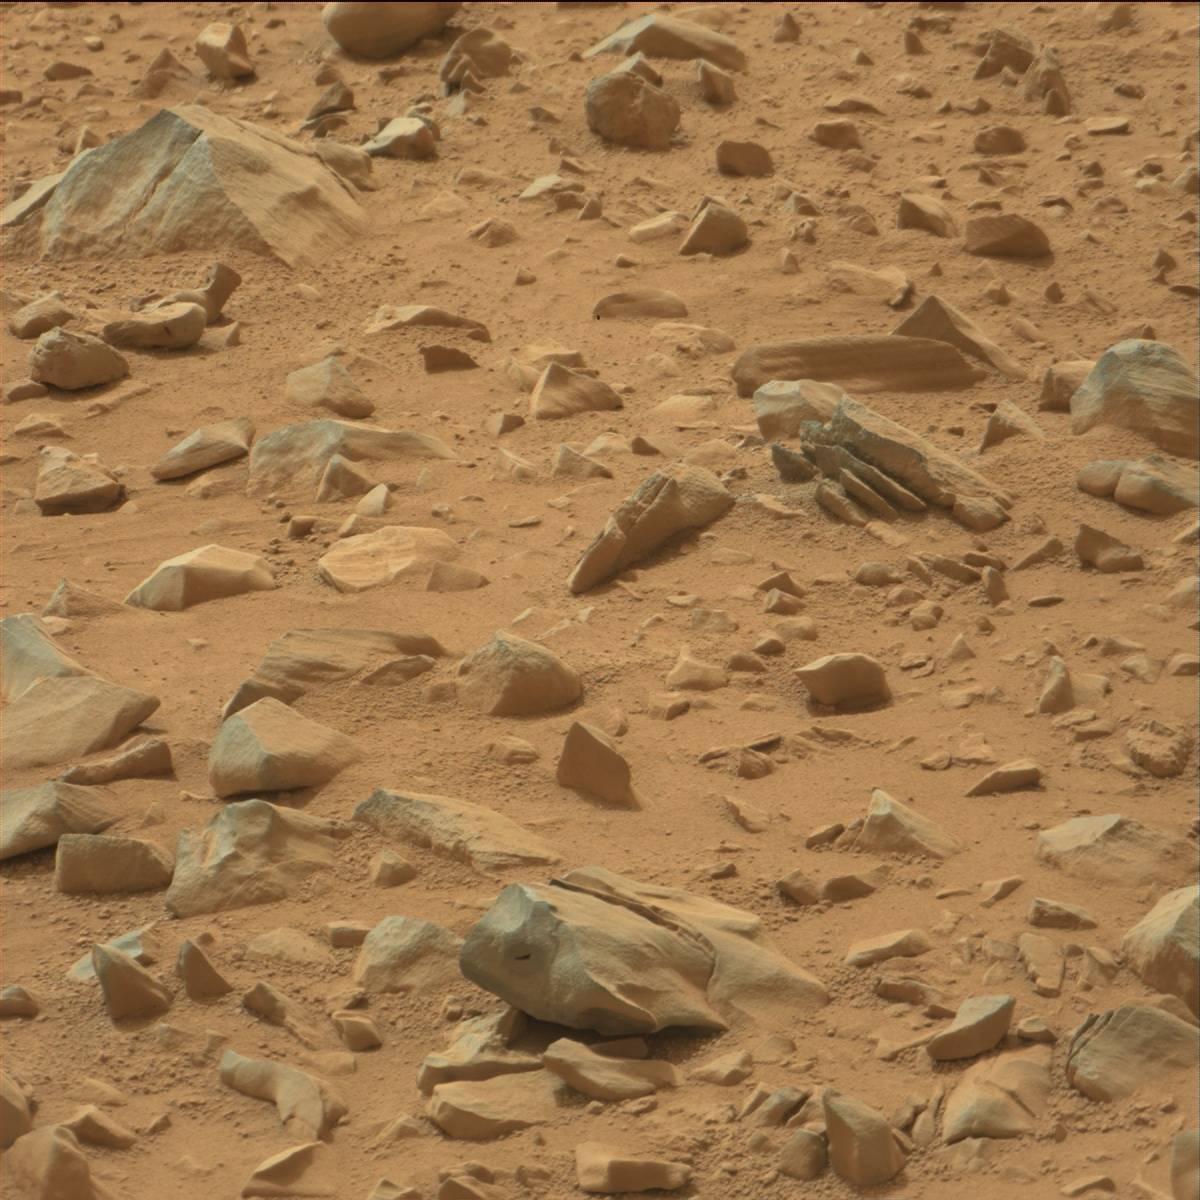
Terrain classes present: Bedrock, Sand / Soil